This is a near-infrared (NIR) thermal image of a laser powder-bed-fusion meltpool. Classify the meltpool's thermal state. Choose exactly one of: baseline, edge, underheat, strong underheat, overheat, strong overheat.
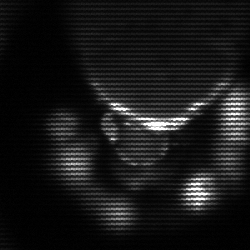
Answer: baseline